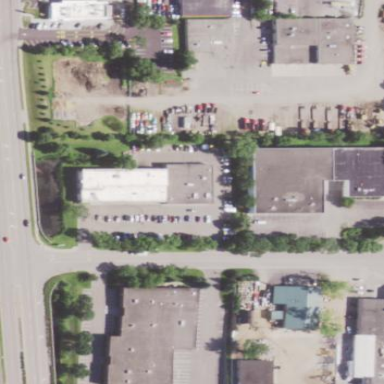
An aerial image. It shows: Parking area.